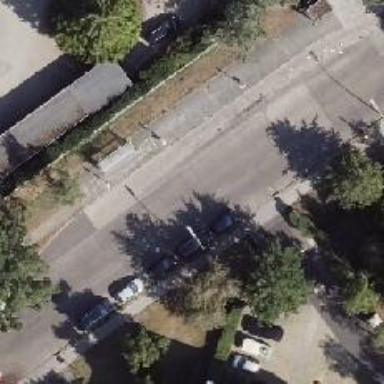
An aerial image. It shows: Residential road with concrete surface and sidewalks on both sides.